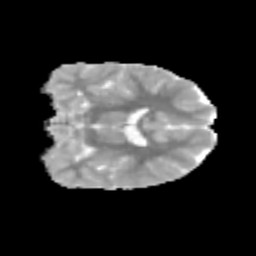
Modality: MD
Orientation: coronal
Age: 10
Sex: male
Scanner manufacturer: siemens
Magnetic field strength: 3 T
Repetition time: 3.8 s
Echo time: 0.07 s